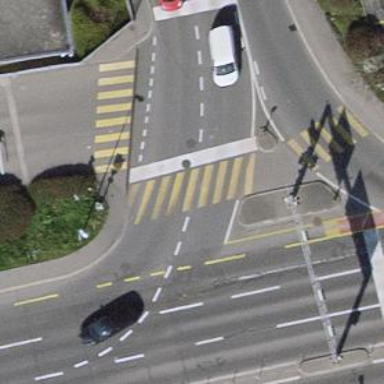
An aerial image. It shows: Marked crossing with zebra stripes on the road.